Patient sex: F
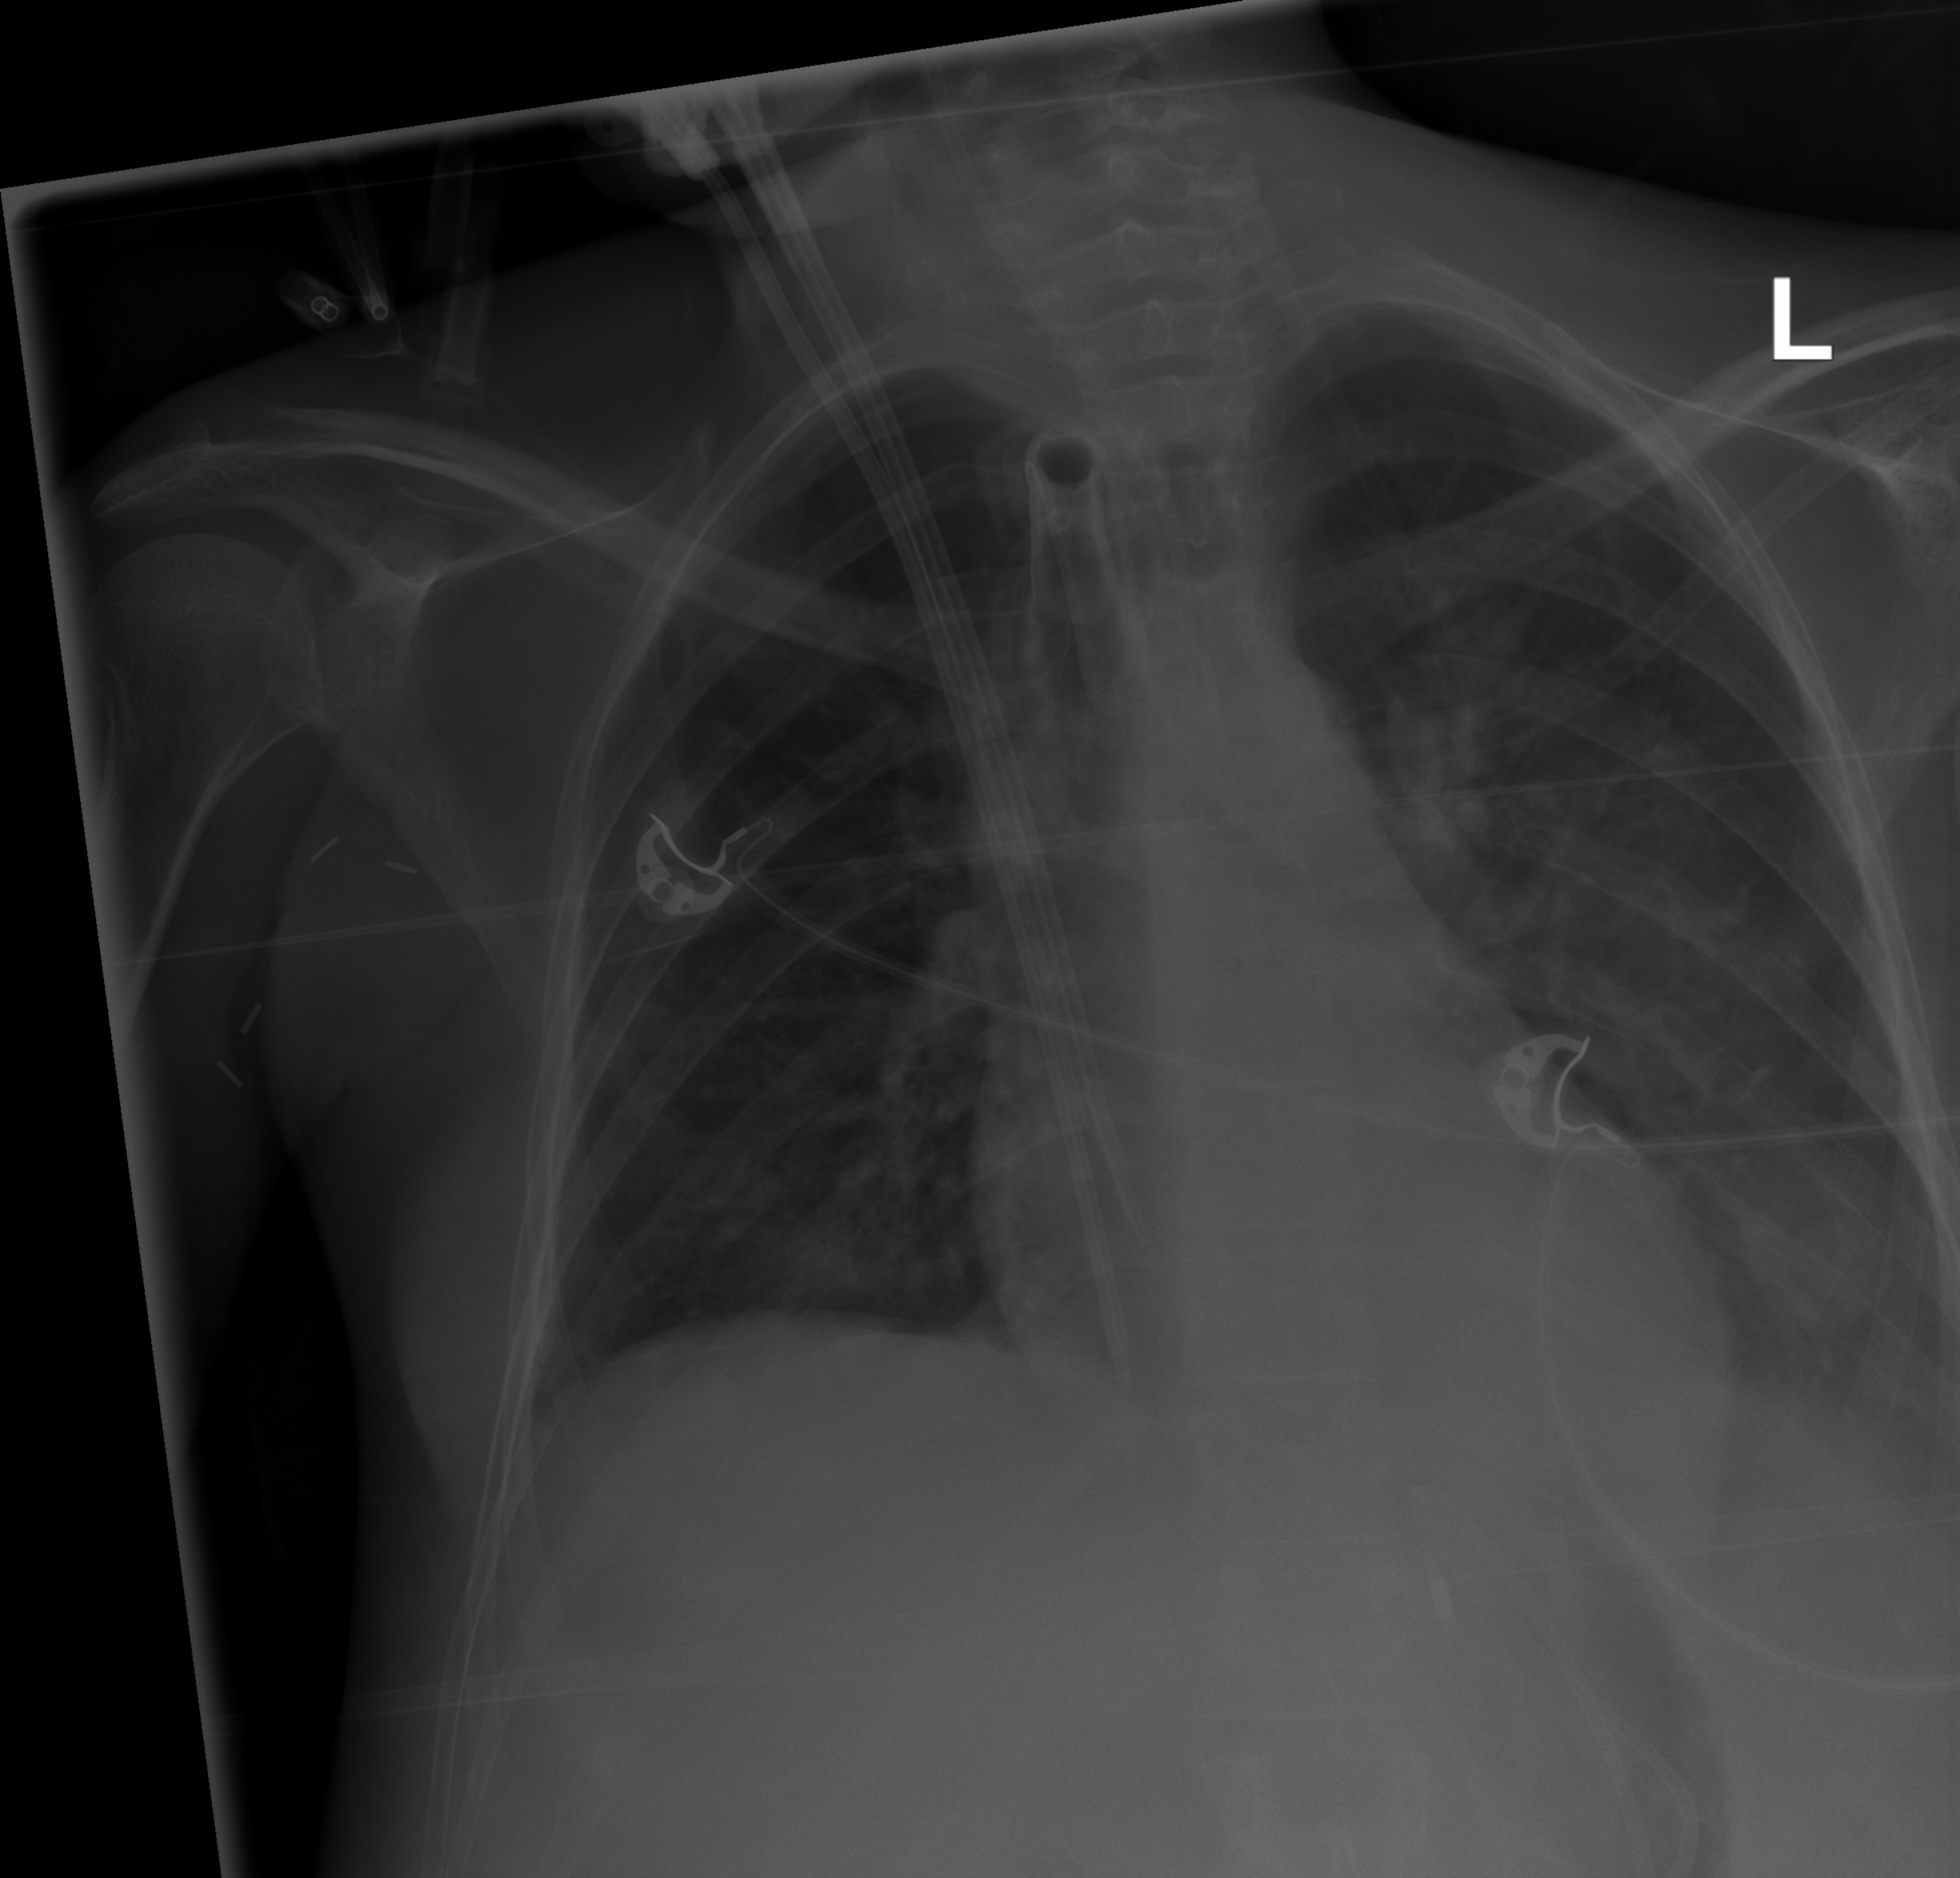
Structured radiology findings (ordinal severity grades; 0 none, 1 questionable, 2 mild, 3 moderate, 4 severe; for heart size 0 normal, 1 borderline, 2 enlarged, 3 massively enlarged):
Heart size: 0
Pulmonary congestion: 0
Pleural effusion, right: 0
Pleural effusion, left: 2
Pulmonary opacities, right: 0
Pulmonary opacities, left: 1
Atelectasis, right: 0
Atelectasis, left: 2